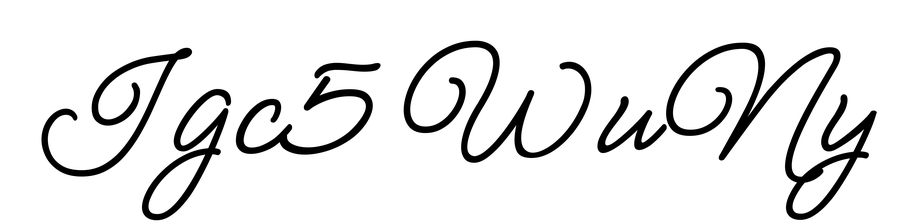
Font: MeowScript-Regular